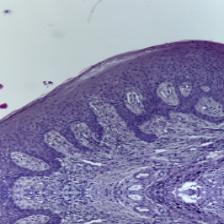
Diagnosis: OSCC